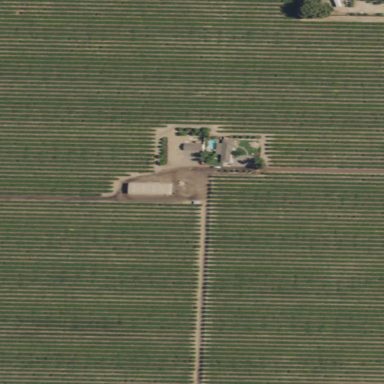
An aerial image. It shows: Vineyard where grapes are grown.